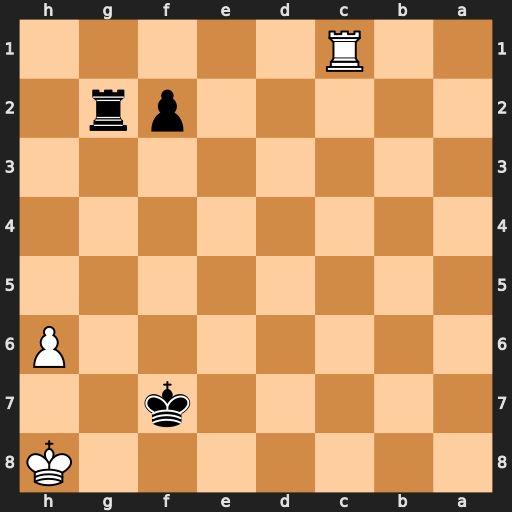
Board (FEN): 7K/5k2/7P/8/8/8/5pr1/2R5
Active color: b
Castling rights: -
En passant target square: -
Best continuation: Rg8+ Kh7 Re8 Rf1 Re2